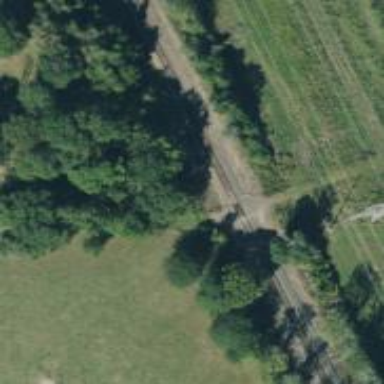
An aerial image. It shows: Railway level crossing.